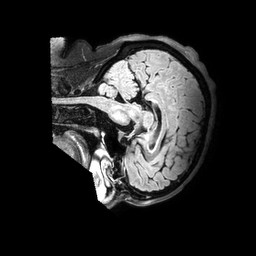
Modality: FLAIR
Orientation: sagittal
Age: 62
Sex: female
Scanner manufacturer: philips
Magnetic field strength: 3 T
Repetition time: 4.8 s
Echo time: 0.2795 s